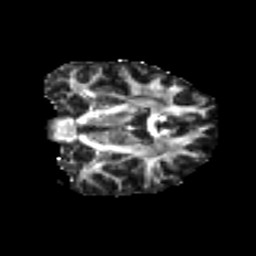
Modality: FA
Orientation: coronal
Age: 35
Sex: female
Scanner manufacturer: ge
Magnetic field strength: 3 T
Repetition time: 7.8 s
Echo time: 0.0606 s